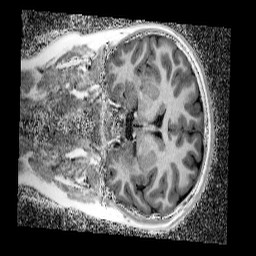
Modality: UNIT1_denoised
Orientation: coronal
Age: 11
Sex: male
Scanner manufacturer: siemens
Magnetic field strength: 3 T
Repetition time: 4 s
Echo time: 0.00299 s